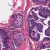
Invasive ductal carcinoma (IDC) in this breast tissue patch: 0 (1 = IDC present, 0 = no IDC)